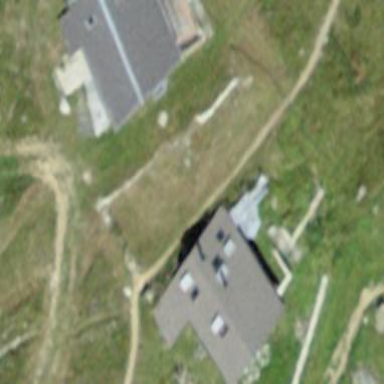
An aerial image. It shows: Hut.